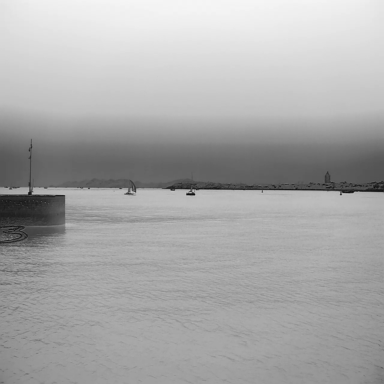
There are 16 objects shown in the infrared image, including a container_ship, seven sailboats, and eight canoes.